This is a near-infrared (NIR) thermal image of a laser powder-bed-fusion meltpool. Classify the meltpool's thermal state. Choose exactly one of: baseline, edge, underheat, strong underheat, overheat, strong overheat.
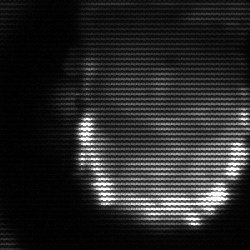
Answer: baseline